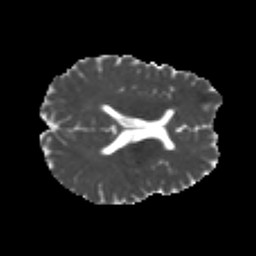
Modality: MD
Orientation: axial
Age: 20
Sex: male
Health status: healthy
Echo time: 0.074 s